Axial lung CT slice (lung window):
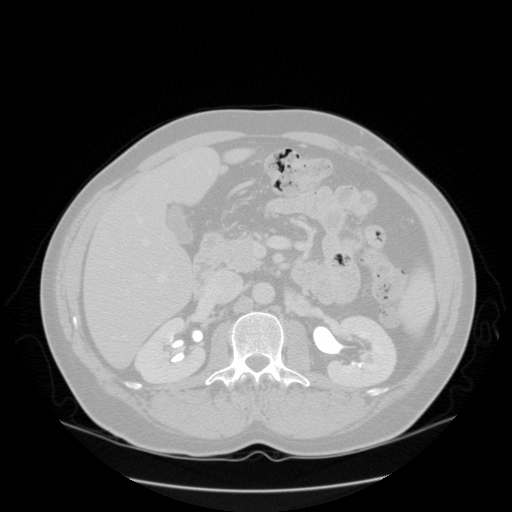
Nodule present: no